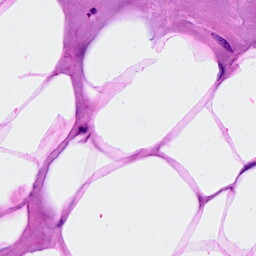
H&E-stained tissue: Breast